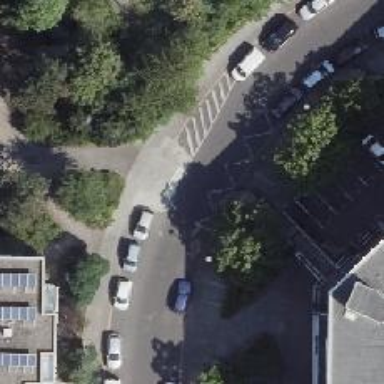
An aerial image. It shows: Unmarked crossing with kerb extension to the right.